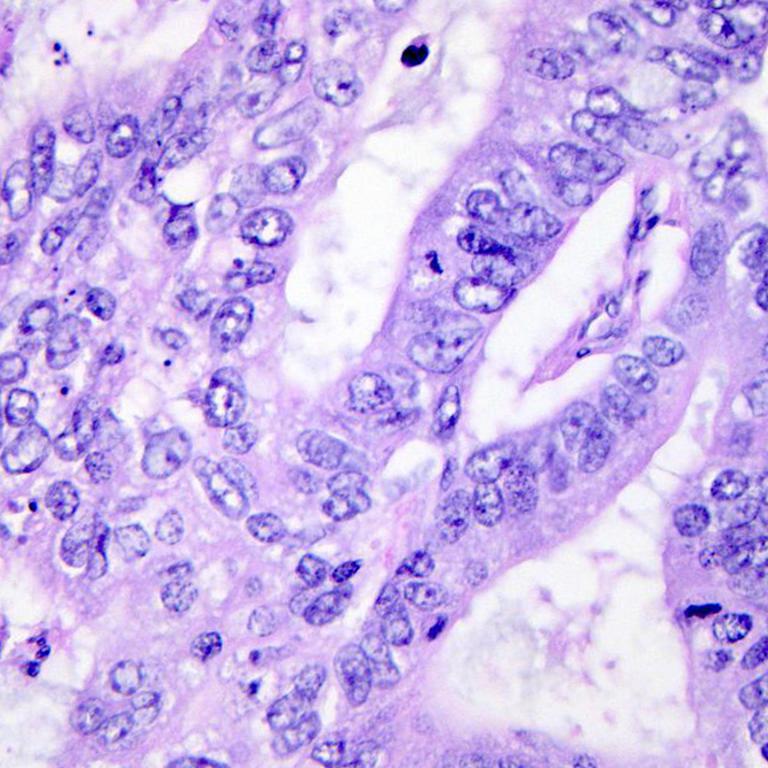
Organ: colon
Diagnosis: adenocarcinomas